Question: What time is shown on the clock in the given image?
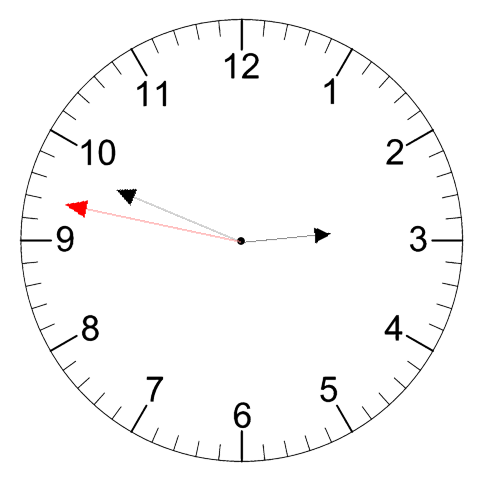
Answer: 02:48:47